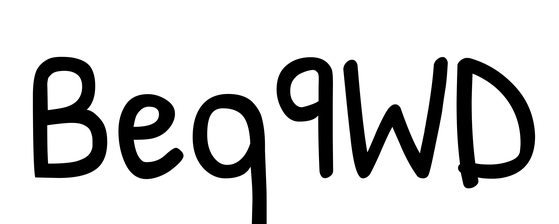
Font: PatrickHand-Regular